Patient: sex F, age 65
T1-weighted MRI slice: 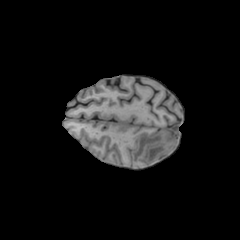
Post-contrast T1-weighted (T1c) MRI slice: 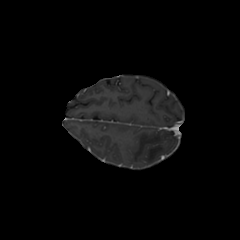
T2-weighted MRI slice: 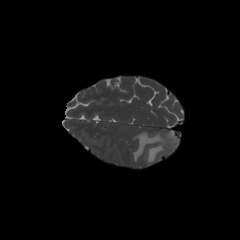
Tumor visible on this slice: yes
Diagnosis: Glioblastoma, IDH-wildtype
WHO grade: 4